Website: apple
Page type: payment
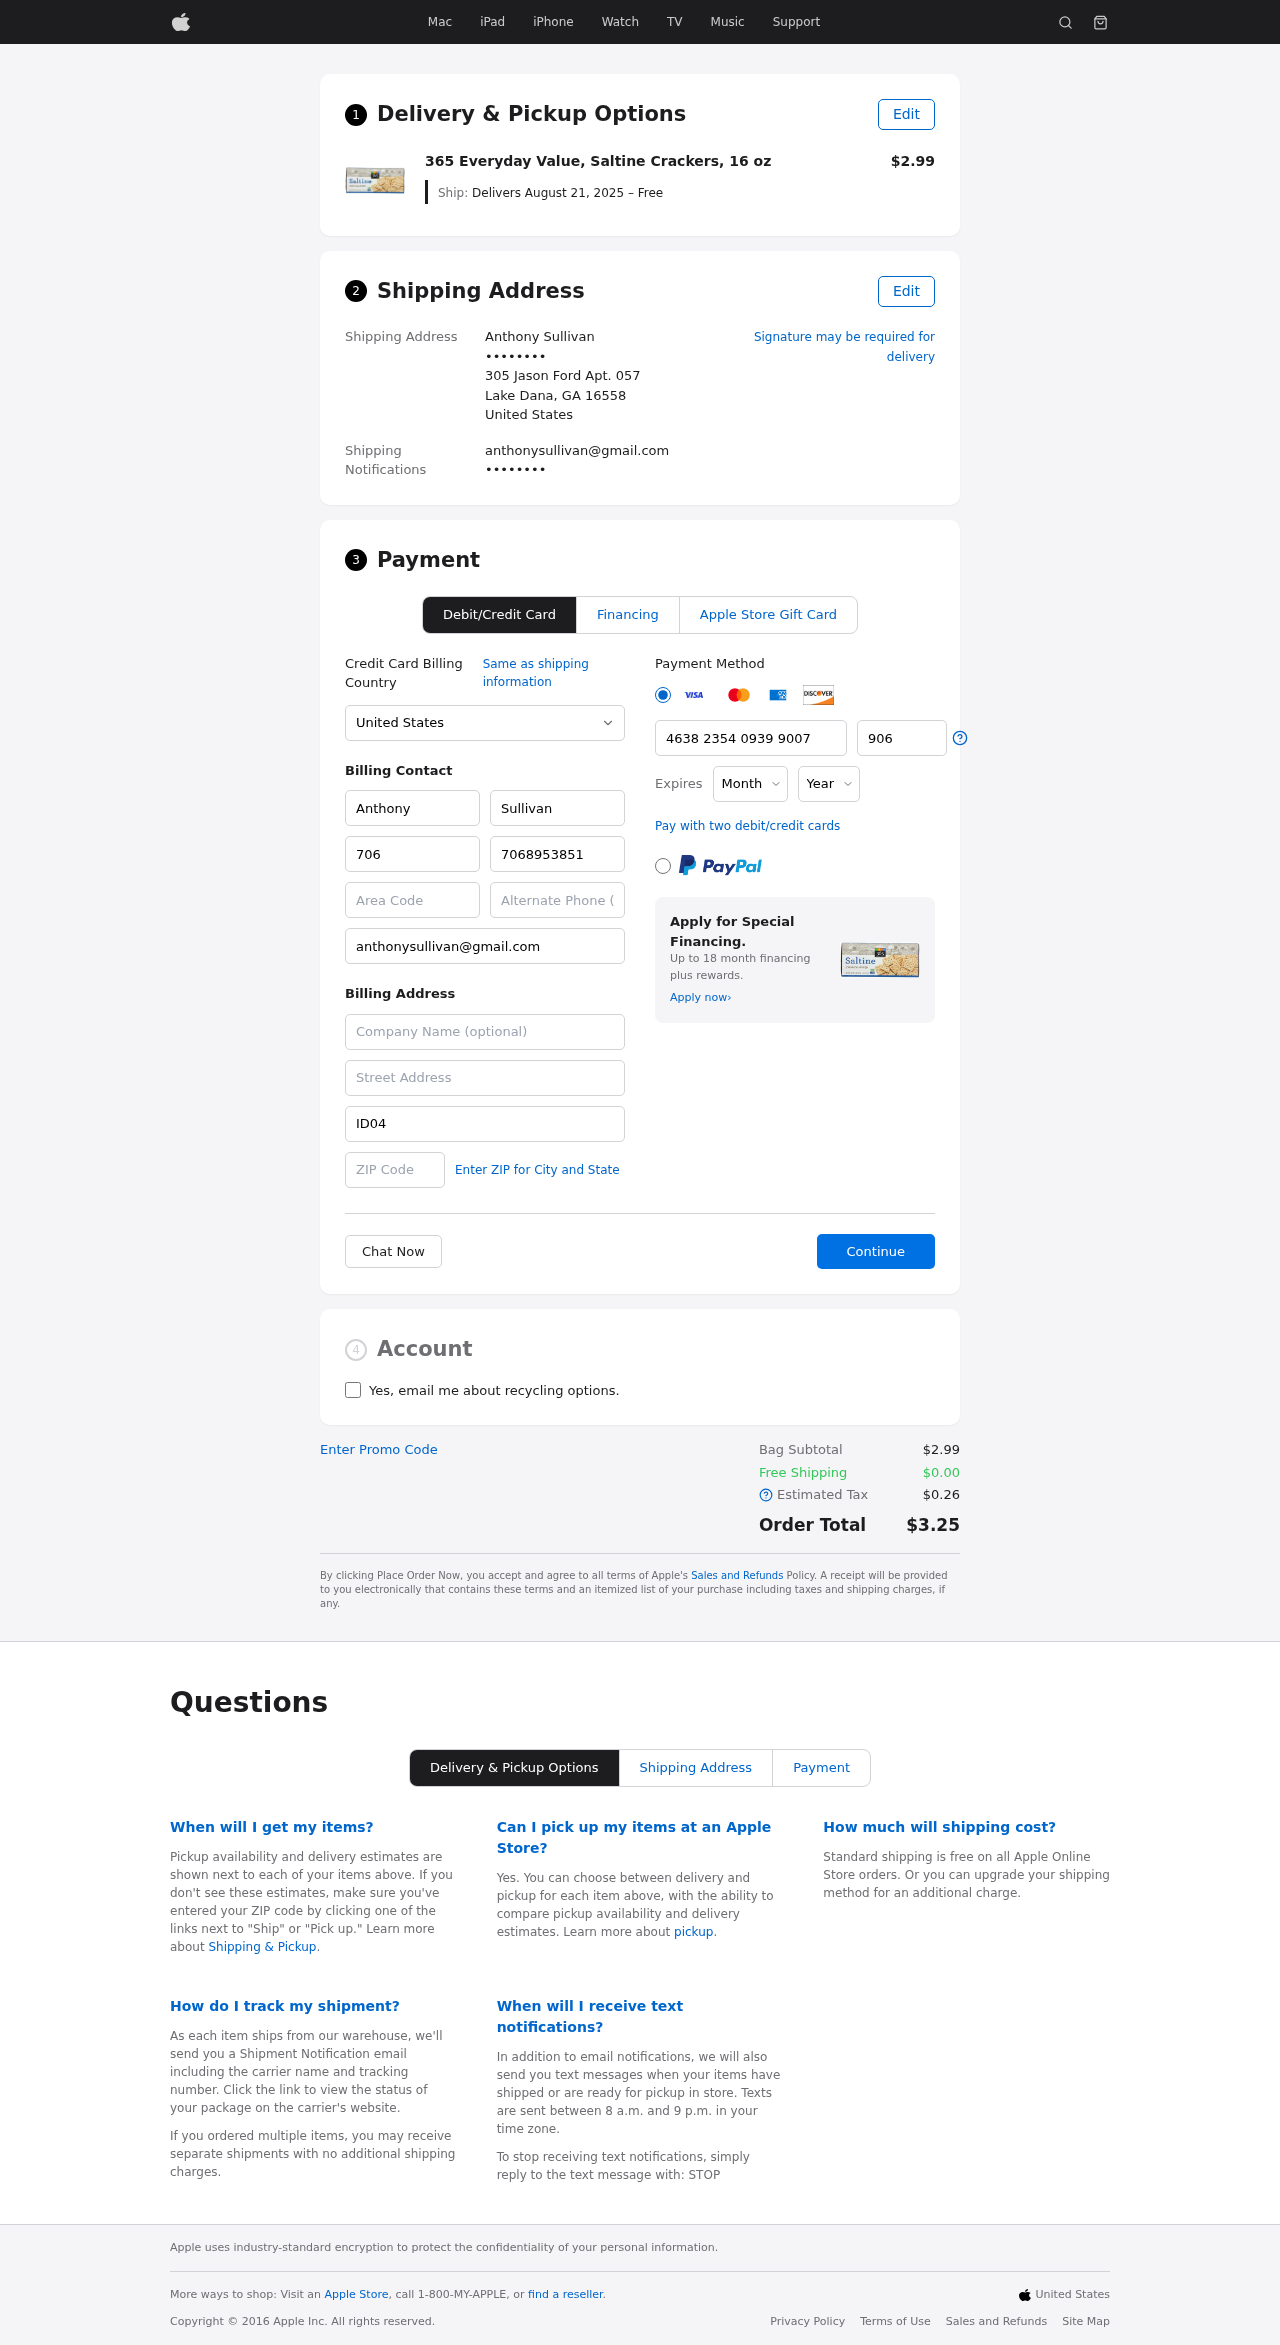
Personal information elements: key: PII_CARD_CVV
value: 906
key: PII_CARD_EXPIRY_MONTH
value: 02
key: PII_CARD_EXPIRY_YEAR
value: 29
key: PII_CARD_NUMBER
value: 4638 2354 0939 9007
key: PII_CITY_STATE_ZIP
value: Lake Dana, GA 16558
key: PII_COUNTRY
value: United States
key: PII_EMAIL
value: anthonysullivan@gmail.com
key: PII_EMAIL2
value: anthonysullivan@gmail.com
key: PII_FIRSTNAME
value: Anthony
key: PII_FULLNAME
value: Anthony Sullivan
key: PII_LASTNAME
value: Sullivan
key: PII_PHONE3
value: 7068953851
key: PII_PHONE_AREA
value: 706
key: PII_SECURITY_CODE
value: ID04
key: PII_STREET
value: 305 Jason Ford Apt. 057
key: PII_PHONE
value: ••••••••
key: PII_PHONE2
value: ••••••••
Product elements: key: PRODUCT1_NAME
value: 365 Everyday Value, Saltine Crackers, 16 oz
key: PRODUCT1_PRICE
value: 2.99
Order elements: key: ORDER_DELIVERY_DATE
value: Delivers August 21, 2025 – Free
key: ORDER_SUBTOTAL
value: $2.99
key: ORDER_SHIPPING_COST
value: $0.00
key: ORDER_TAX
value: $0.26
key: ORDER_TOTAL
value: $3.25